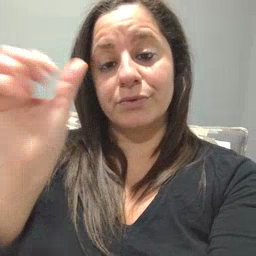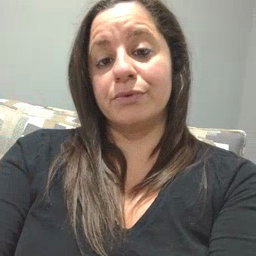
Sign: yesterday